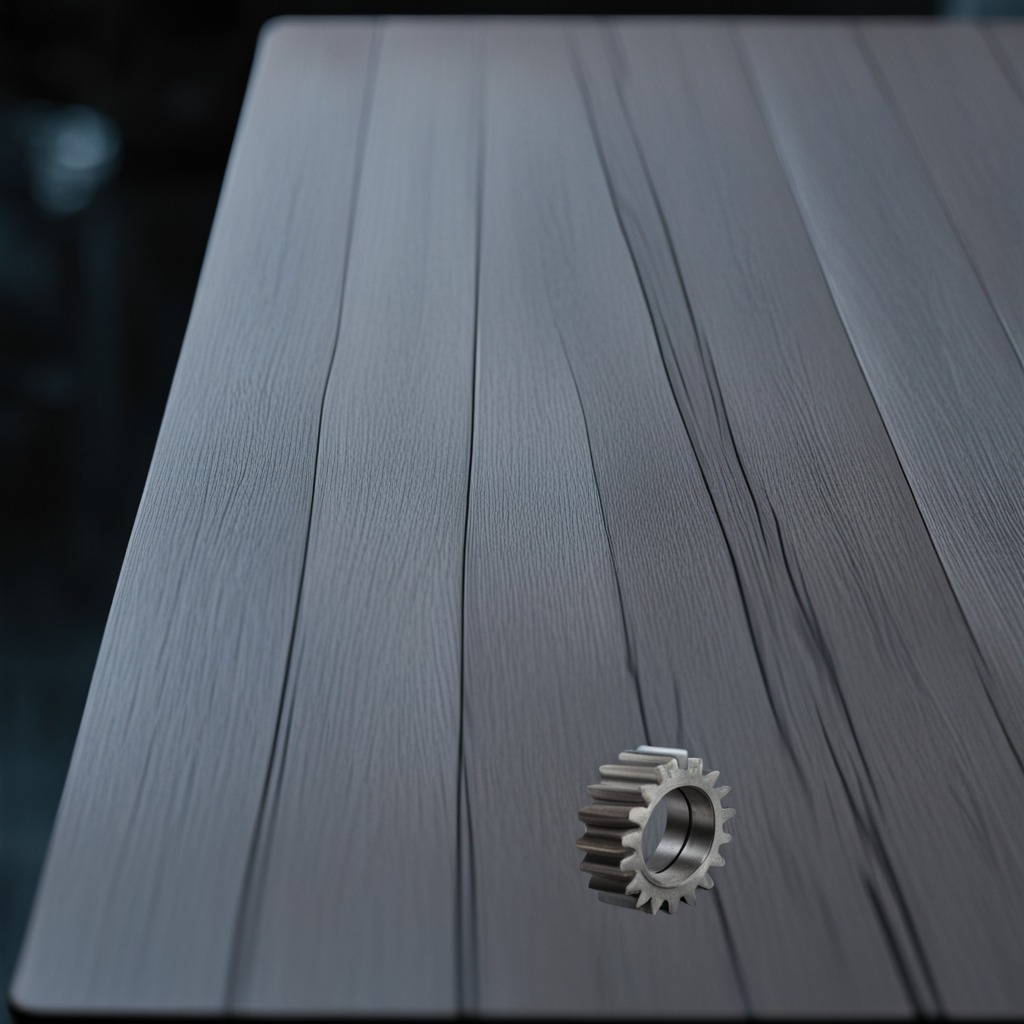
A steel gear with teeth is lying on a old table with faint burn marks in a small garage at twilight.